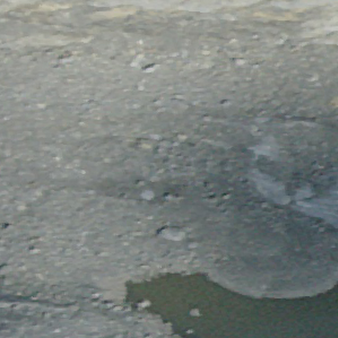
Label: other